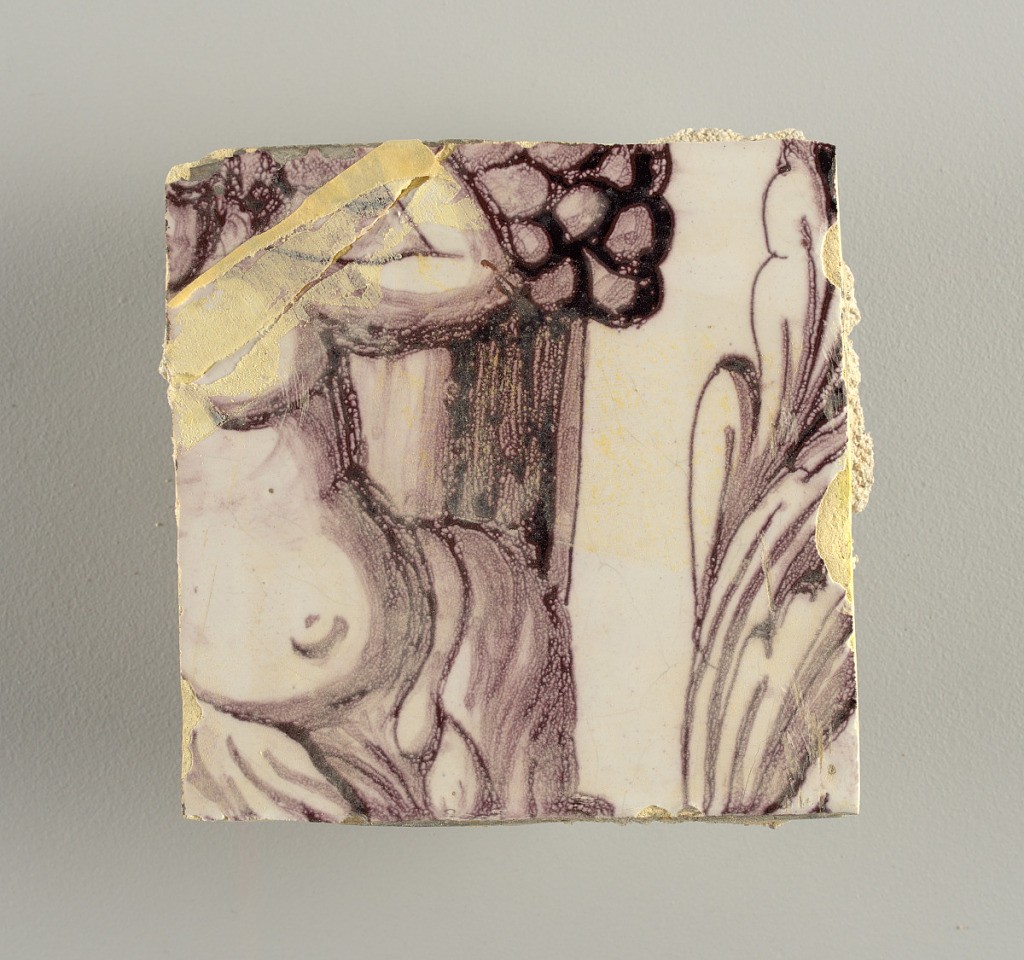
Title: Tile wall facing
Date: ca. 1725
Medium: Tin-glazed earthenware, underglaze
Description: Horizontal rectangle.  Thirty tiles wide and twenty-three tiles high with opening for fireplace eleven tiles wide and ten high.  Foliage arabesques disposed about three vertical axes from which are emphazised by urns at center and right, and at left by the figure of a standing woman carrying an infant on her arm and accompanied by two children.